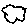
Label: cloud